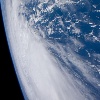
Label: cloud